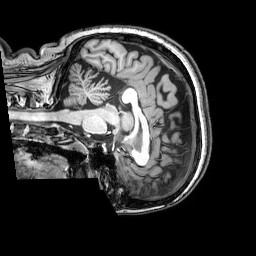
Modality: T1w
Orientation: sagittal
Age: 40
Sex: female
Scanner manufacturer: philips
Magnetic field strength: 3 T
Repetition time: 0.008113 s
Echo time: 0.003709 s